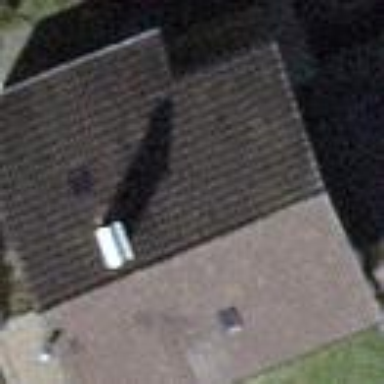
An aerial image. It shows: Simple house.